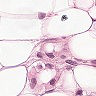
Metastatic tissue present: yes